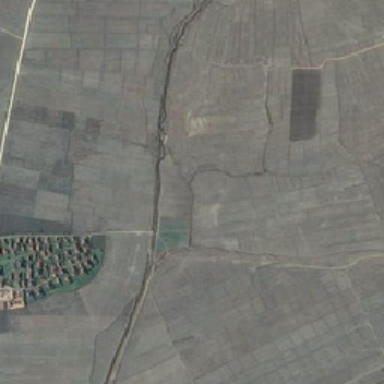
A crack appeared on the ground .